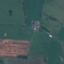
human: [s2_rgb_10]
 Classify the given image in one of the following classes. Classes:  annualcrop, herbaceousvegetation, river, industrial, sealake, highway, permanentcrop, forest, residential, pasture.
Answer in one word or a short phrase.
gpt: Pasture